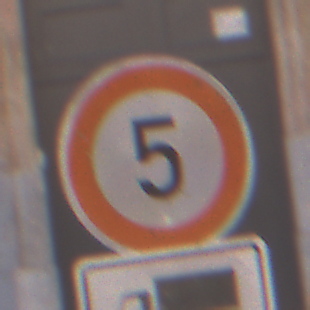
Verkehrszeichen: Geschwindigkeit5
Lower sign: HinweisDurchSinnbild7
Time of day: MorningAfternoon
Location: Outdoor (Urban)
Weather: PartlyCloudy
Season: NotSpecified
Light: Natural